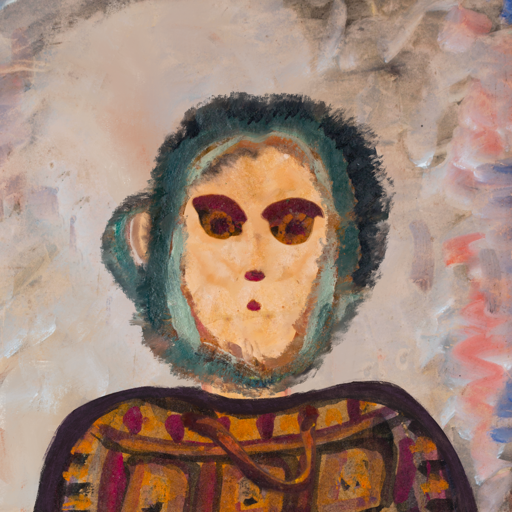
Background: Roy_Bahadur, Head And Neck Front: Childish, Face Front: Doll, Bust: Doll, Hair Front: Boggyland, Head Accessory: Blank, Second Necklace: Comrade, Necklace: Blank, Baby: Blank